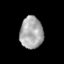
Tissue: prostate
Cell type: T cells
Senescence score: 0.3325
Nuclear area (px): 725
Mean DAPI intensity: 166.826